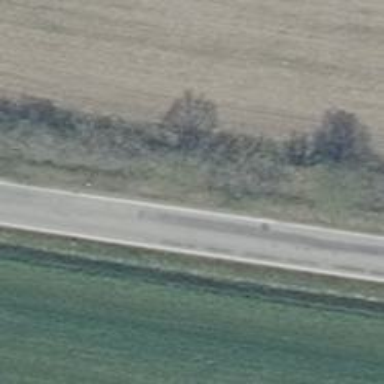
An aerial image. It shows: Tertiary road.